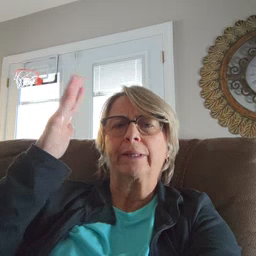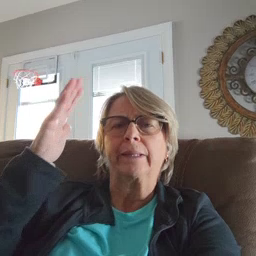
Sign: tree